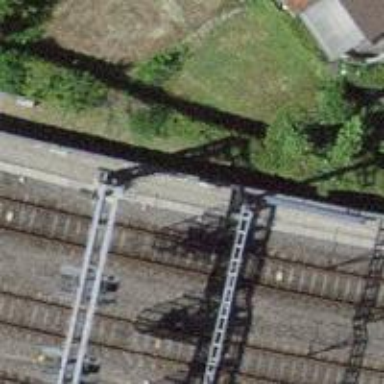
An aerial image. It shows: Railway signal.